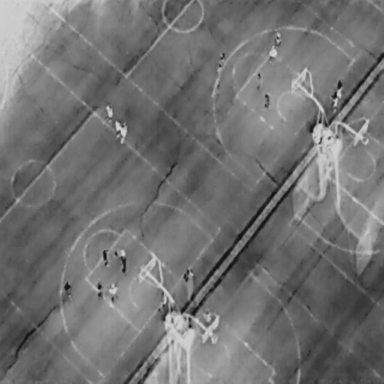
There are 15 People in the infrared image.